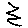
Label: zigzag